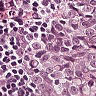
Metastatic tissue present: yes